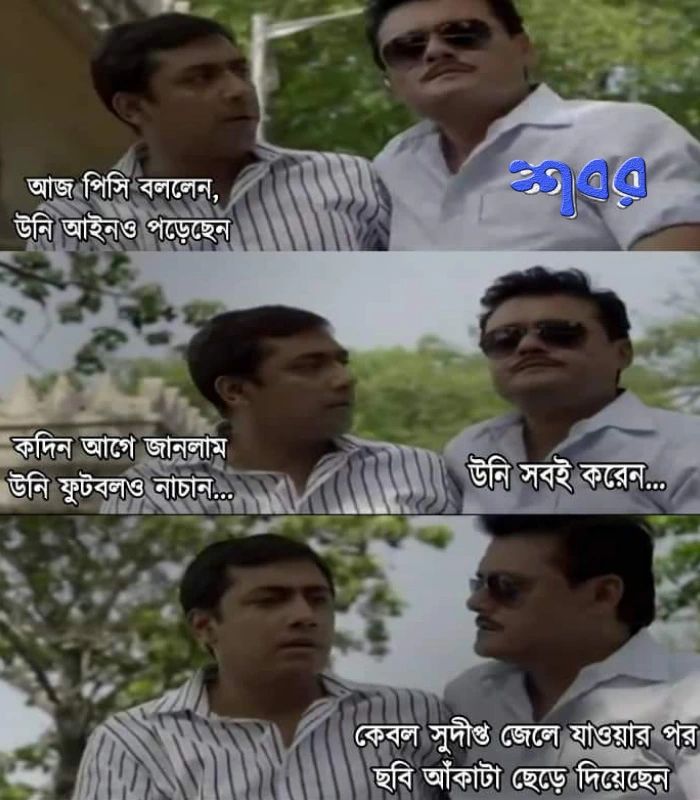
Text: আজ পিসি বললেন, উনি আইনও পড়েছেন কদিন আগে জানলাম উনি ফুটবলও নাচান... উনি সবই করেন... কেবল সুদীপ্ত জেলে যাওয়ার পর ছবি আঁকাটা ছেড়ে দিয়েছেন
Label: Hate
Hate category: Political
Targeted group: Organization